Question: I have the following code to generate me a 2D plot or 2 normal distributions:
'''
res = zeros(2, 320);
index = 1:320;
% assign some data to the res array and then approximate:
PD = fitdist(index','normal', 'frequency', res(1,:)')
pdfNormal = normpdf(index',PD.mu,PD.sigma);
plot(index', pdfNormal, 'Color', 'r', 'LineWidth', 2);
hold on;
PD = fitdist(index','normal', 'frequency', res(2,:)')
pdfNormal = normpdf(index',PD.mu,PD.sigma);
plot(index', pdfNormal, 'Color', 'b', 'LineWidth', 2);
'''
This code generates me then the following picture:

Now I am wondering how I could add a third dimension to this plot? Essentially,
I would like to plot another 2 normal distributions, but this time in the Z-axis,
ie., in the third dimension.
Anyone an idea how I could do that easily?
Thanks so much!
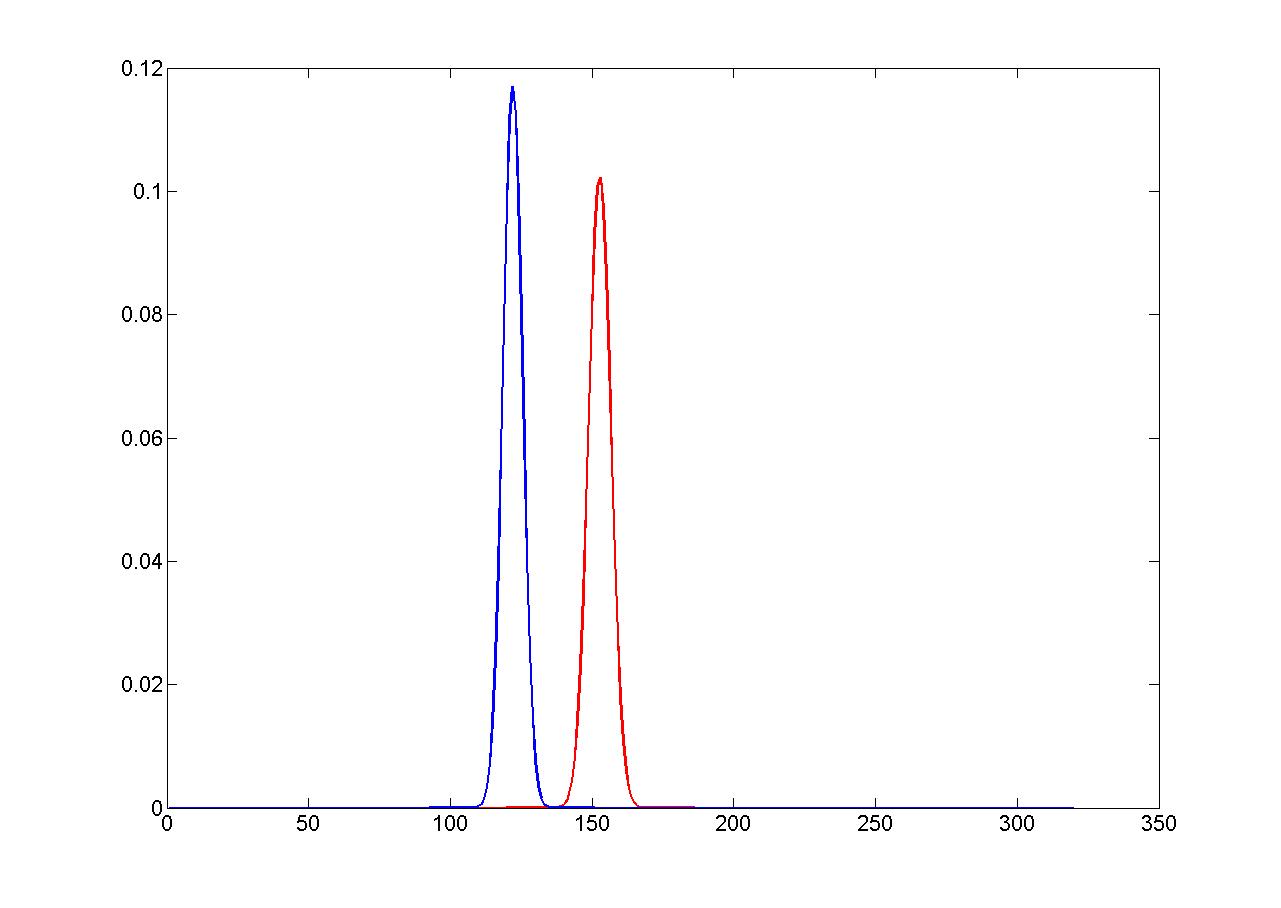
Answer: If I understood correctly, you can simply give the plots different z-values. Example:
'''
%# some random data
x = 1:300;
y = zeros(5,300);
for i=1:5
y(i,:) = normpdf(x,100+i*20,10);
end
%# plot
hold on
clr = lines(5);
h = zeros(5,1);
for i=1:5
h(i) = plot(x, y(i,:), 'Color',clr(i,:), 'LineWidth',2);
set(h(i), 'ZData',ones(size(x))*i)
end
zlim([0 6]), box on, grid on
view(3)
hold off
'''